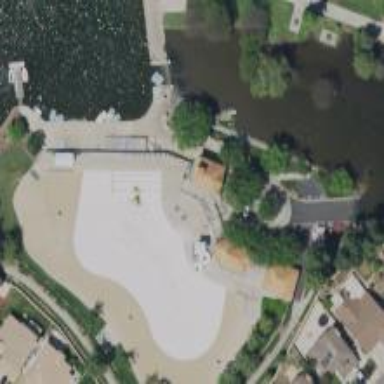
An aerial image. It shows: Swimming pool located in leisure land.